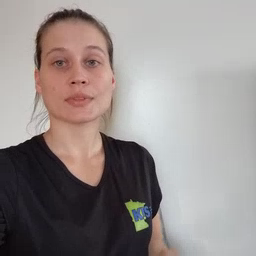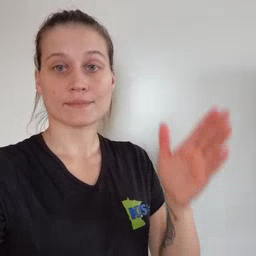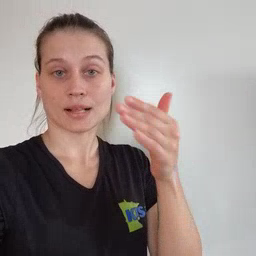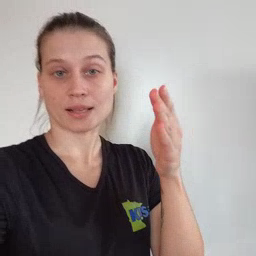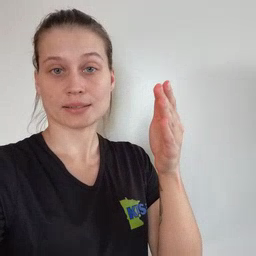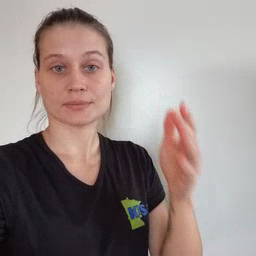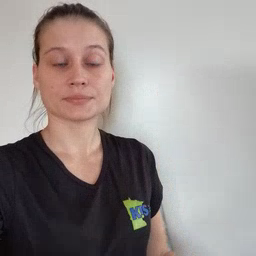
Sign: flag